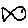
Label: fish